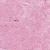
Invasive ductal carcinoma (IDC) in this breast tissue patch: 0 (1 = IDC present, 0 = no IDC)